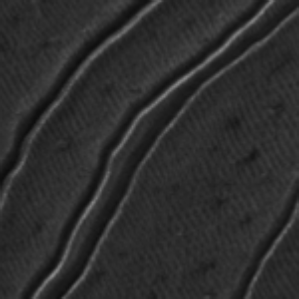
Label: frost